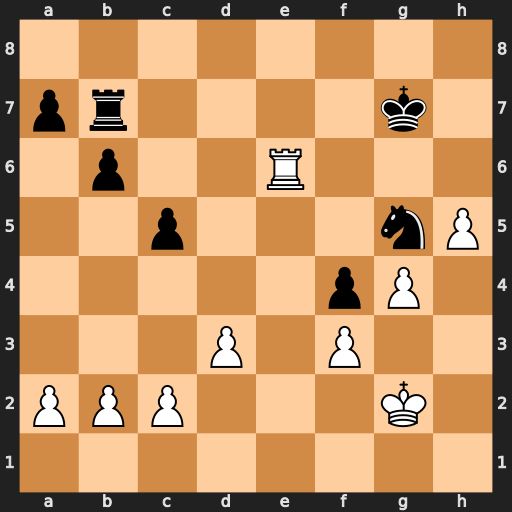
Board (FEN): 8/pr4k1/1p2R3/2p3nP/5pP1/3P1P2/PPP3K1/8
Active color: w
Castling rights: -
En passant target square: -
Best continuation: Rg6+ Kh7 Rxg5